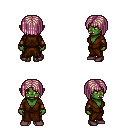
a pixel art fantasy rpg character, female body template, orc, green skin, brown robe, gold greaves, white blonde pageboy hairstyle, cloth bracers, maroon shoes, four views (front, back, left, right), 2x2 character sprite sheet, small pixel art, hard edges, no anti-aliasing